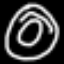
Label: donut